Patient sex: M
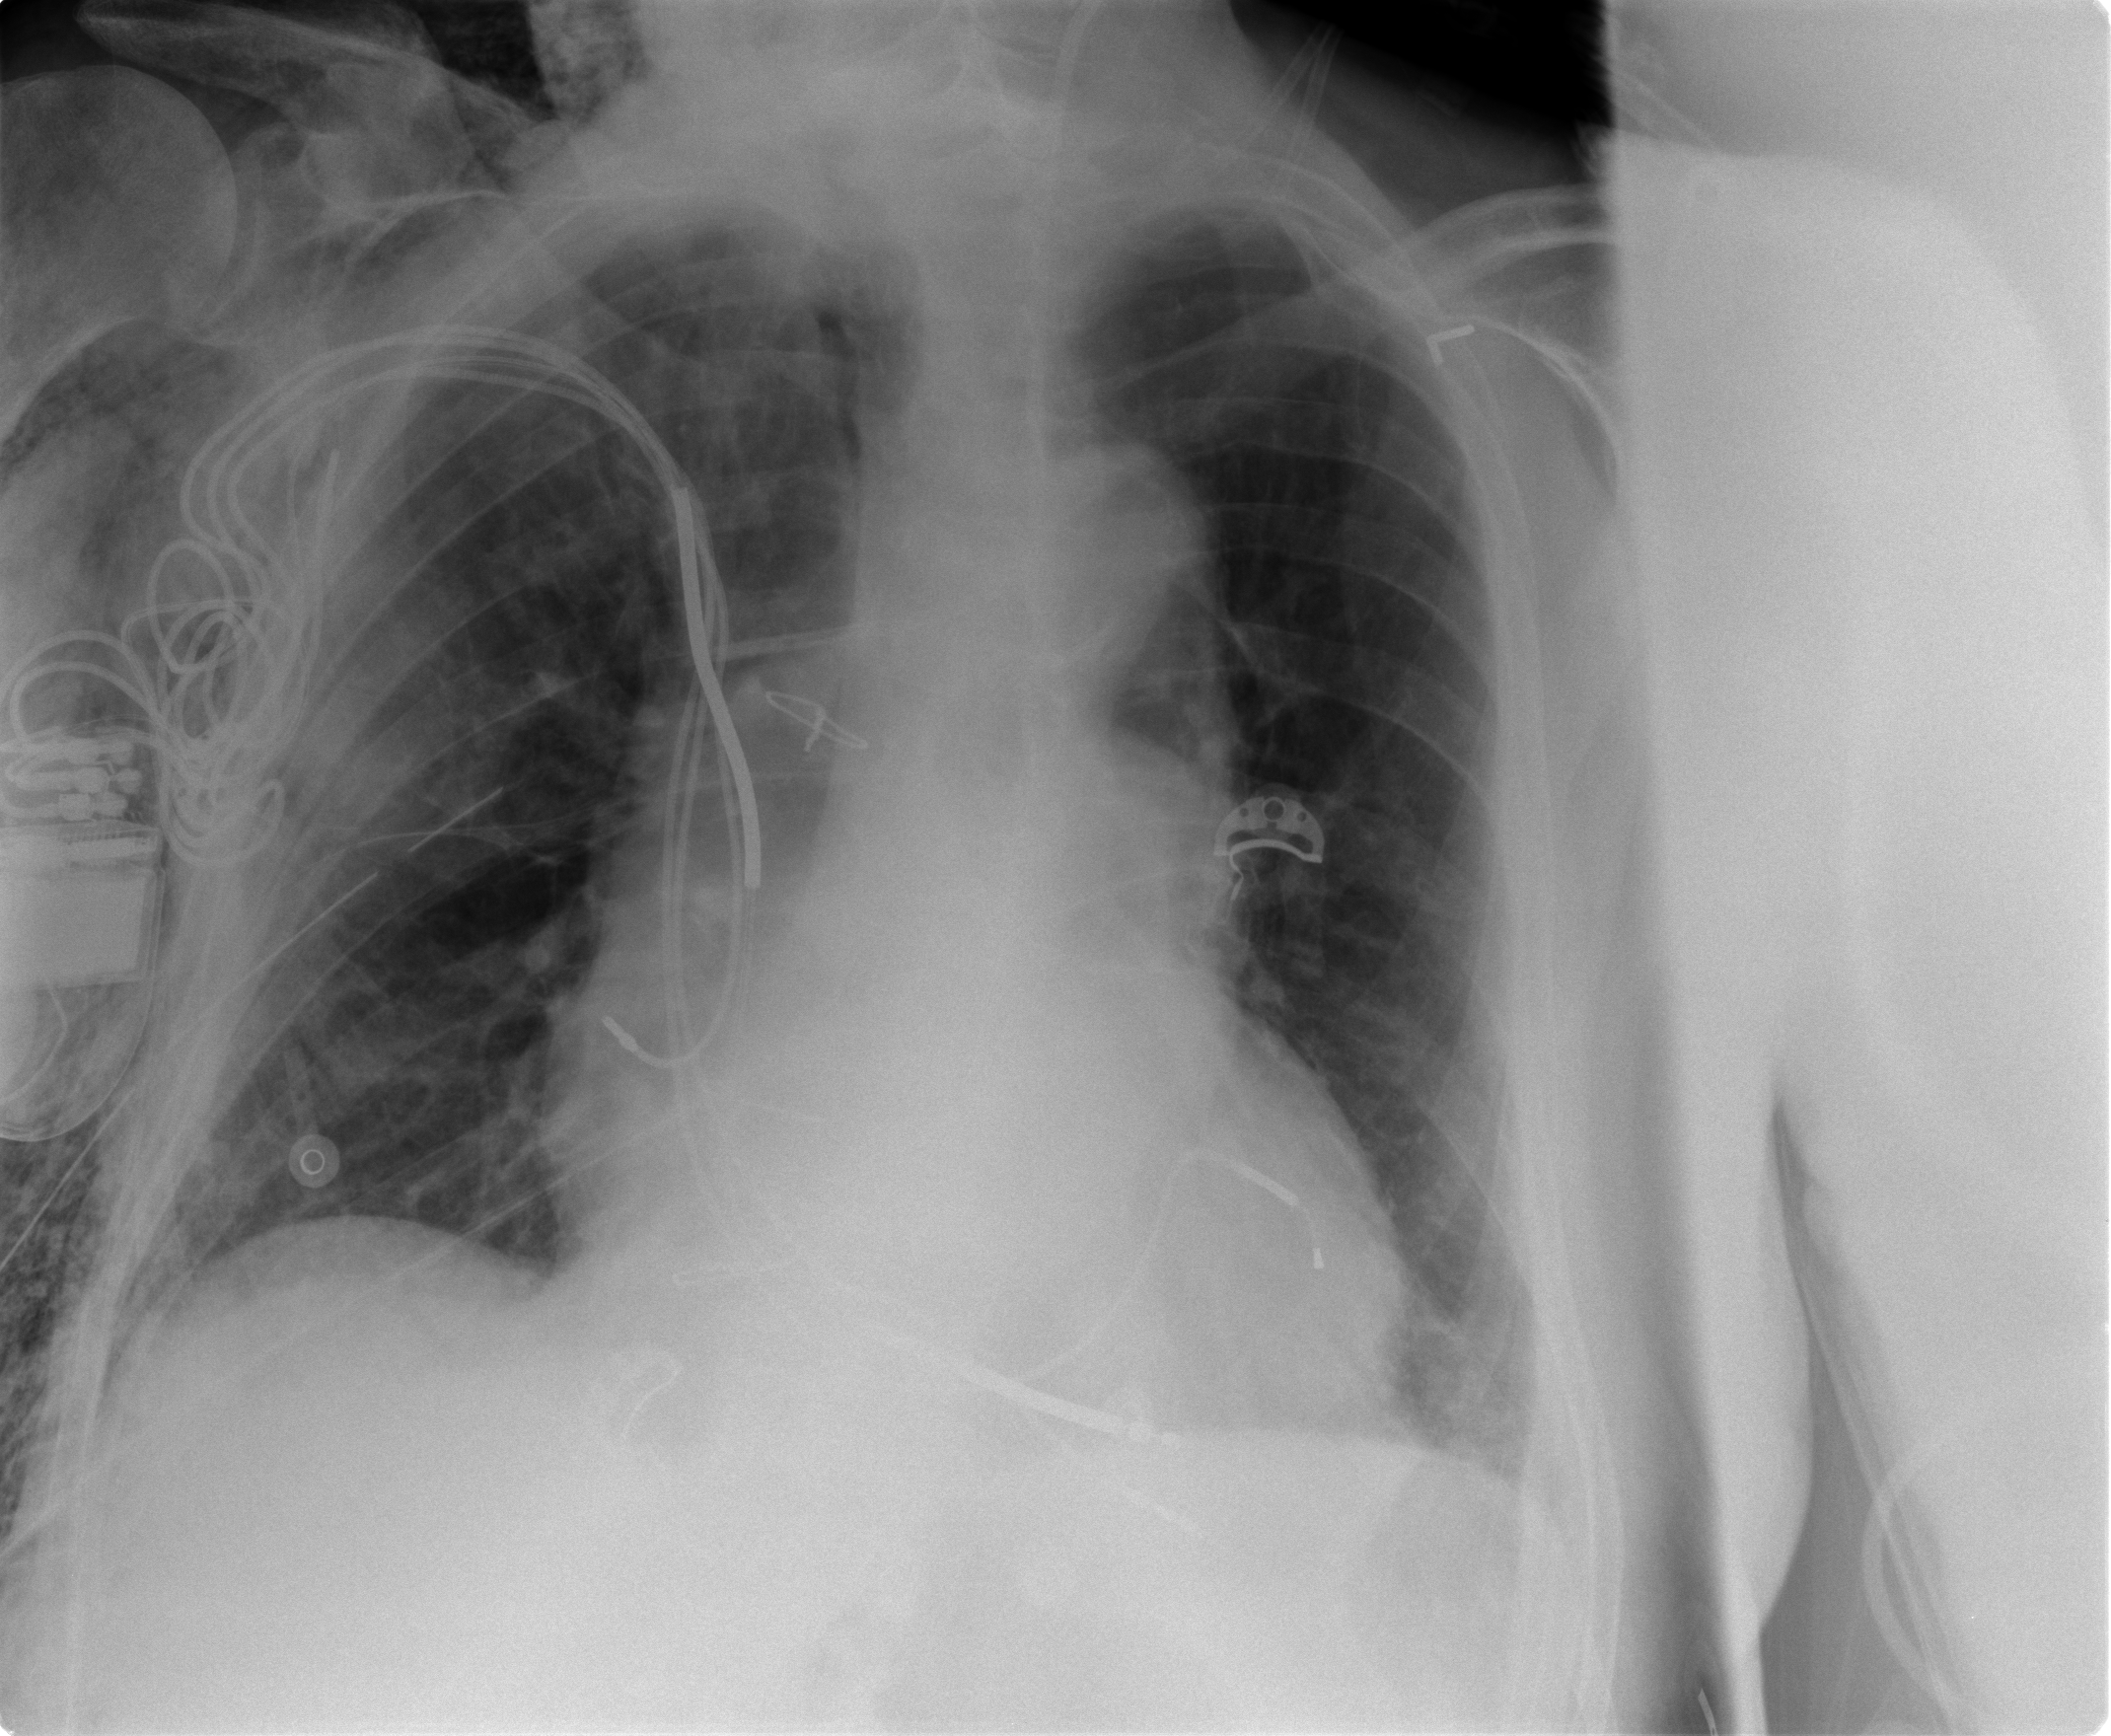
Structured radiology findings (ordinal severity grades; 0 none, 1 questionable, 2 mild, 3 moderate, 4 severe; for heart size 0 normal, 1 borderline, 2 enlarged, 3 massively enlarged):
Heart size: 2
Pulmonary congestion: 0
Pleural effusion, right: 0
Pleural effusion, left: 0
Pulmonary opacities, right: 0
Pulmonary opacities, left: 0
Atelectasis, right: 2
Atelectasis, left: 1